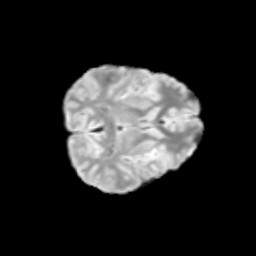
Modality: T2w
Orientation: axial
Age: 11
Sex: male
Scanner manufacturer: siemens
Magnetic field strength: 3 T
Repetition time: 3.8 s
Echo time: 0.07 s